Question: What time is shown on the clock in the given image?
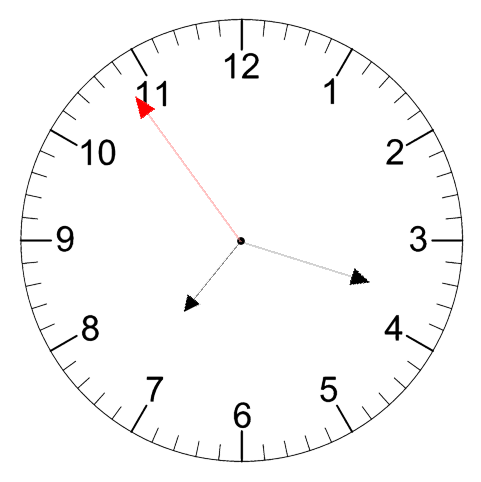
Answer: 07:17:54